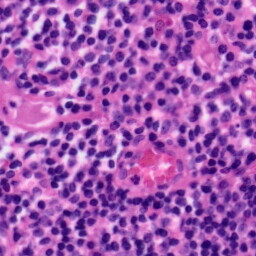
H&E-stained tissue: Tonsil